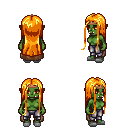
a pixel art fantasy rpg character, female body template, orc, green skin, brown cape, metal pants, light blonde extra-long hairstyle, bronze tiara, white slippers, four views (front, back, left, right), 2x2 character sprite sheet, small pixel art, hard edges, no anti-aliasing